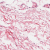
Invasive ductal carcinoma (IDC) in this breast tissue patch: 0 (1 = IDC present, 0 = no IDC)